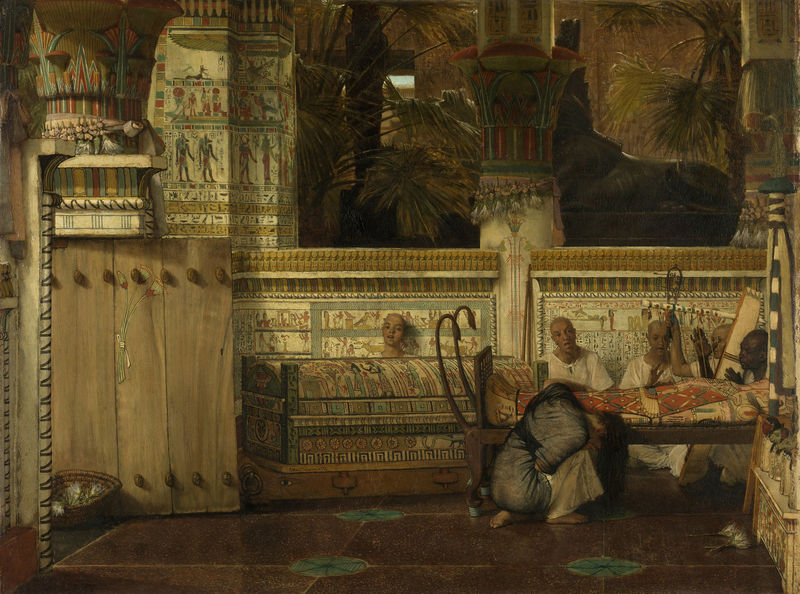
Titel: De Egyptische weduwe
Künstler: Lawrence Alma Tadema
Standort: Amsterdam
Institution: Rijksmuseum
Schlagwörter: gemälde, kopf, menschen, frau, holz, säule, zimmer, diener, trauer, innenraum, boden, gewand, stock, statue, stab, mauer, polster, büste, glatze, bett, korb, truhe, orientalisch, fliesen, fliese, kapitell, sarg, ionisch, knieend, palmen, korinthisch, totenwache, sphinx, ägypten, tapeten, hieroglyphen, pharao, mumie